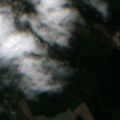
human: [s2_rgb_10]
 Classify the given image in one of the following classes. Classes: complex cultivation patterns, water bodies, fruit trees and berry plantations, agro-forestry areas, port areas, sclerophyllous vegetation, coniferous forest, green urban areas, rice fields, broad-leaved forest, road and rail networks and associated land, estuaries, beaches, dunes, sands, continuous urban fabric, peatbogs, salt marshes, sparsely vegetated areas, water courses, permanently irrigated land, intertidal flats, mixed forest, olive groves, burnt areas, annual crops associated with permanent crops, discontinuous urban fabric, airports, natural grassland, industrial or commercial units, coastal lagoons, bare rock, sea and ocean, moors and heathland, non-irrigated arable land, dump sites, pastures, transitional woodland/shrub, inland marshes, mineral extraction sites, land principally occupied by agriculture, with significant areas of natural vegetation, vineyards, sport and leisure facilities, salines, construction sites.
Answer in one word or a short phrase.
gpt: non-irrigated arable land, mixed forest